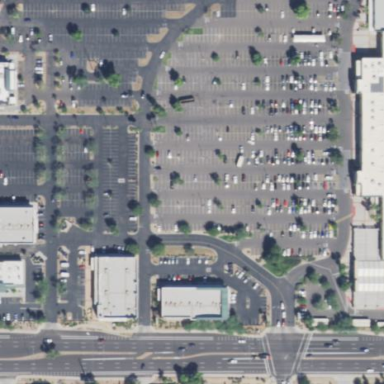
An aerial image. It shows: Parking area with surface.